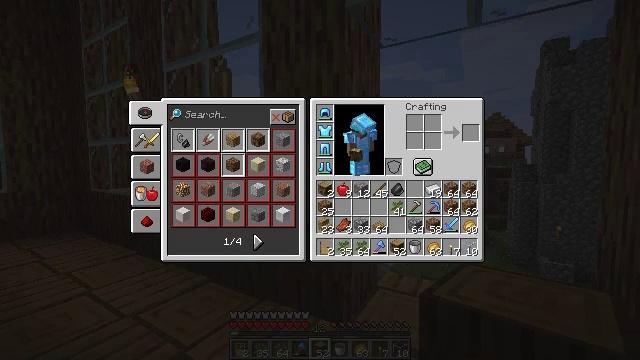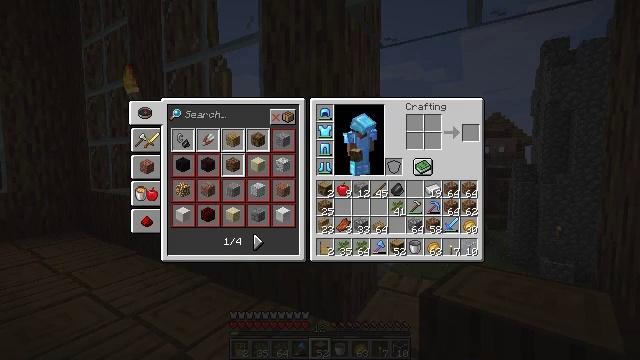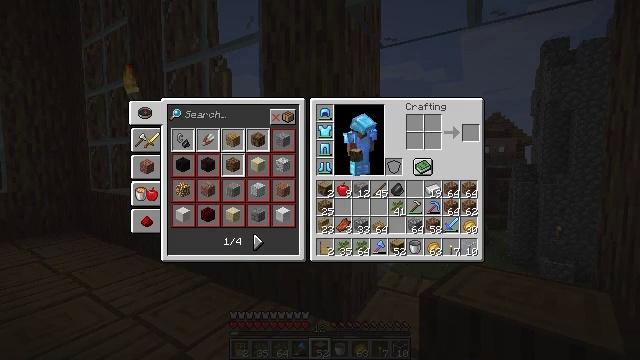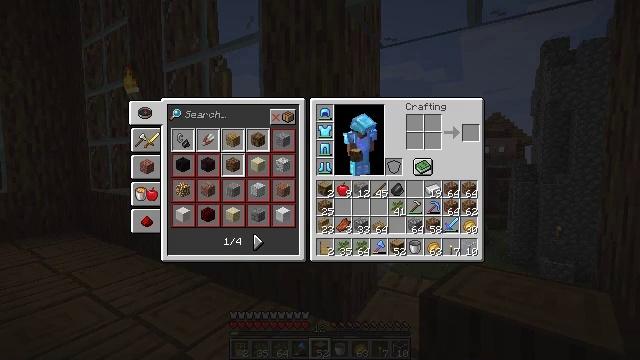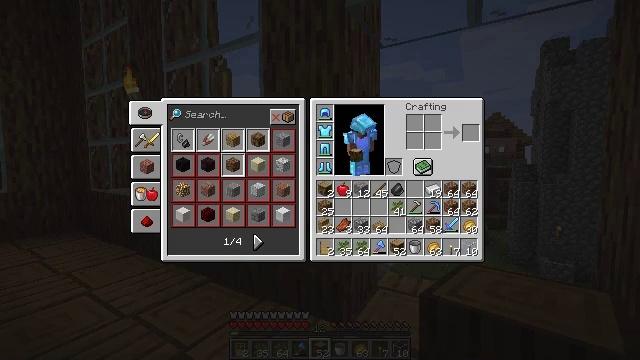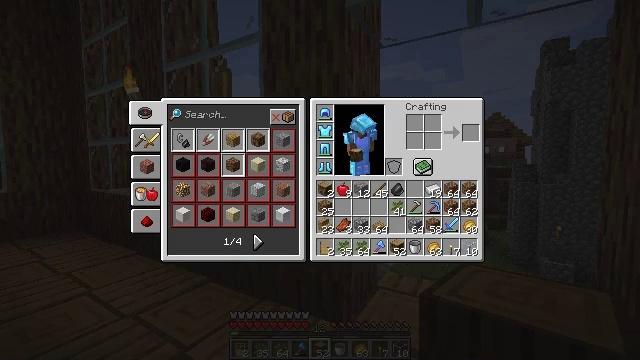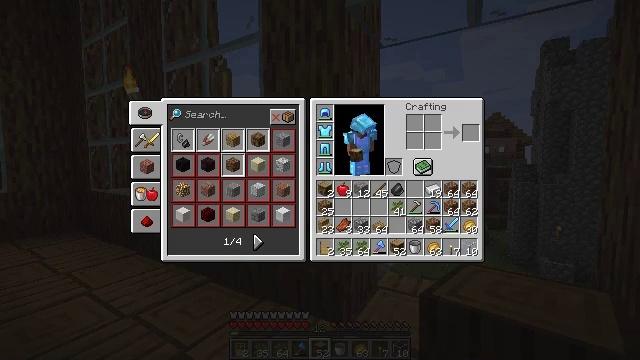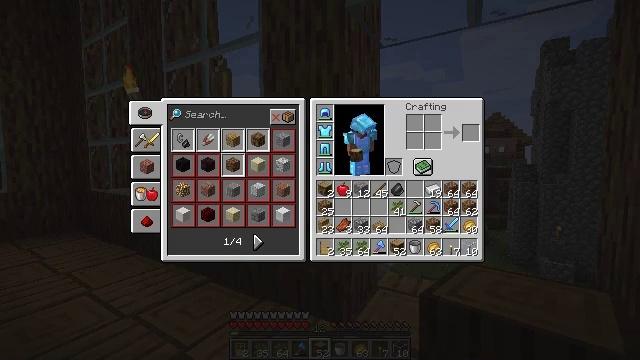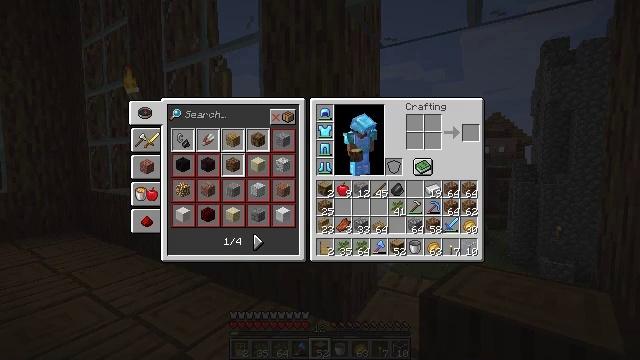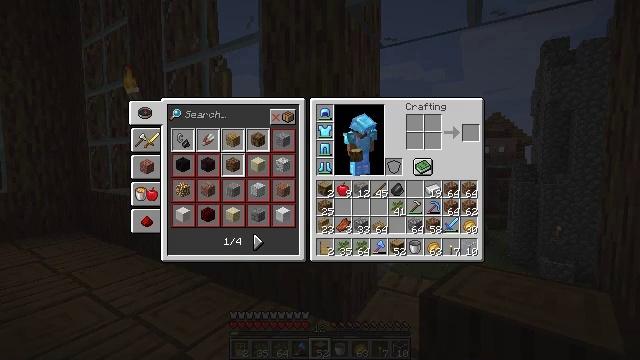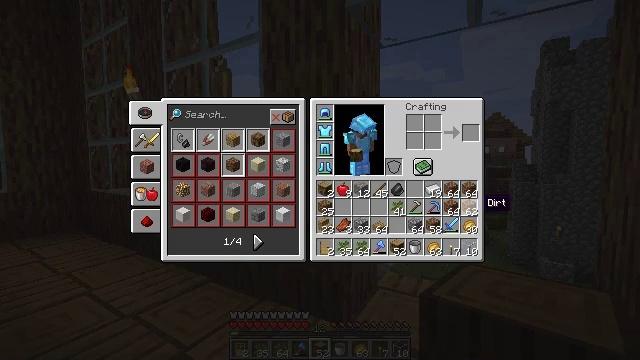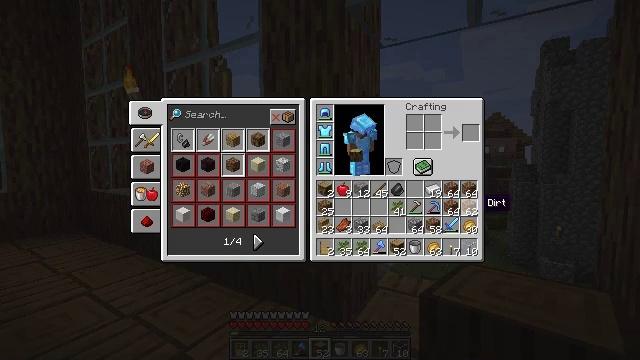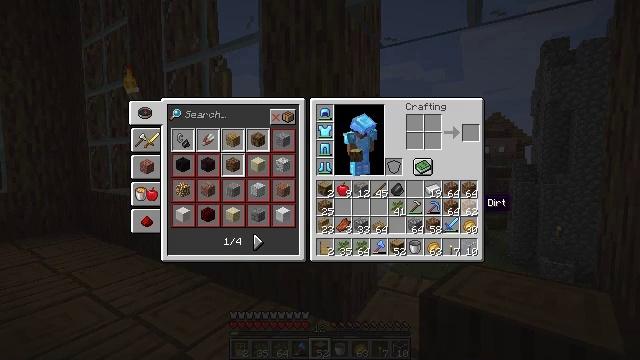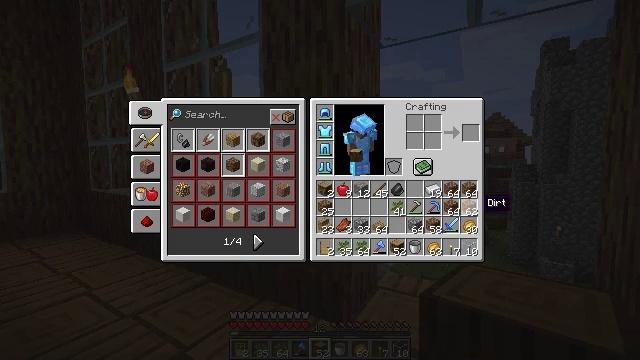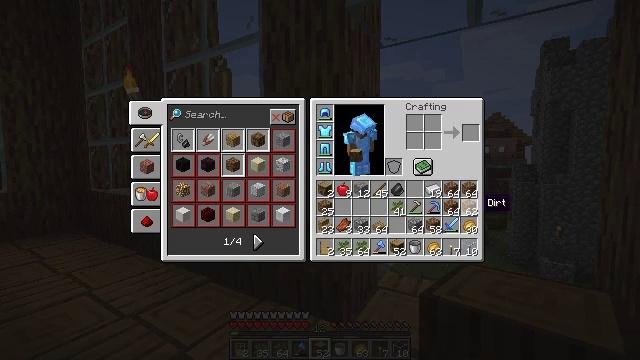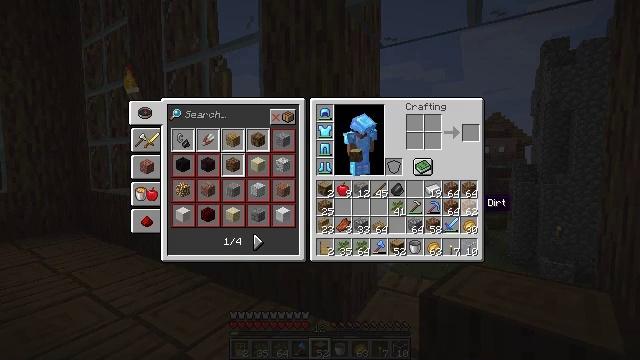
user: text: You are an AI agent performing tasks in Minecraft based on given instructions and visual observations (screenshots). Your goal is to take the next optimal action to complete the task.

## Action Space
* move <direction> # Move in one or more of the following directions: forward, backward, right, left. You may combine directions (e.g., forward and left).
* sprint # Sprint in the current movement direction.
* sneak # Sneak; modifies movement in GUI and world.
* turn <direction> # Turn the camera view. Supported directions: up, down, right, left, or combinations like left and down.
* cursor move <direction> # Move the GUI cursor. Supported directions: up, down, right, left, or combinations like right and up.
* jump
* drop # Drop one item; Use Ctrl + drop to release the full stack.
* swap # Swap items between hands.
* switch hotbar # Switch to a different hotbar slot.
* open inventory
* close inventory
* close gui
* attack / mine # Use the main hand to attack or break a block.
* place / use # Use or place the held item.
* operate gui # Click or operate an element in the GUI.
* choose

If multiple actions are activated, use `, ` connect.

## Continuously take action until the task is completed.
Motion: motion action
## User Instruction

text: Craft oak wood.
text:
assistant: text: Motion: no_op
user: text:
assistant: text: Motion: no_op
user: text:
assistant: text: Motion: no_op
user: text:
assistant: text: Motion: no_op
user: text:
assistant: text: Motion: no_op
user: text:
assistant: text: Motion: no_op
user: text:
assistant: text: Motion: no_op
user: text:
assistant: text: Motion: no_op
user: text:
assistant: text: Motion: no_op
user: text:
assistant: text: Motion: no_op
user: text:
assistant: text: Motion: no_op
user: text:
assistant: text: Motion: no_op
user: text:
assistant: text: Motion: no_op
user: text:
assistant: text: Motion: no_op
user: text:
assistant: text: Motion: no_op
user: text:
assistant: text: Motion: no_op
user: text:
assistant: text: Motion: no_op
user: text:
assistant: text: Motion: no_op
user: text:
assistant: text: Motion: no_op
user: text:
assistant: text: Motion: no_op
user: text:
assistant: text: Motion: no_op
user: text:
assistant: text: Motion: no_op
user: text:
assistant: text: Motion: no_op
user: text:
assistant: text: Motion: no_op
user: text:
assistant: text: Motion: no_op
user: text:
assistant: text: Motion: no_op
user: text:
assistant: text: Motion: no_op
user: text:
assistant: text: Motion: no_op
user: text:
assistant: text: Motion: no_op
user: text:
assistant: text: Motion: no_op